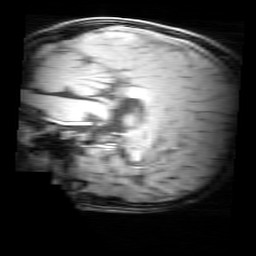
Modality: MP2RAGE
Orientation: sagittal
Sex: male
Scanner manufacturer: siemens
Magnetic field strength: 3 T
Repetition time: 5 s
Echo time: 0.00368 s